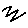
Label: zigzag